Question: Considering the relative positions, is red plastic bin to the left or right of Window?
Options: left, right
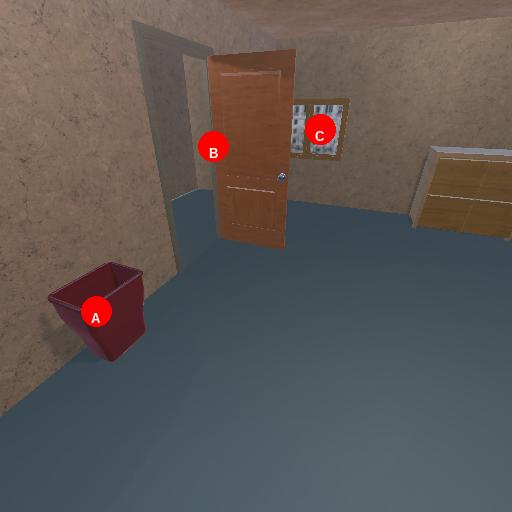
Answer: left